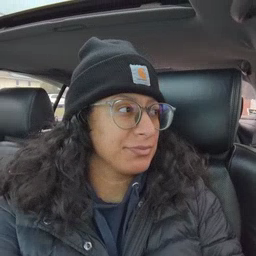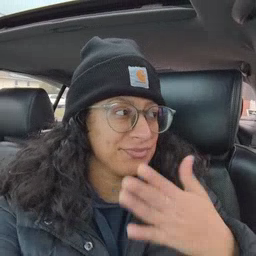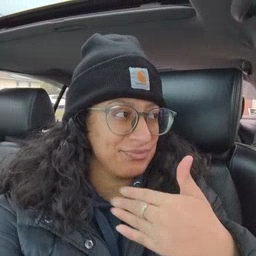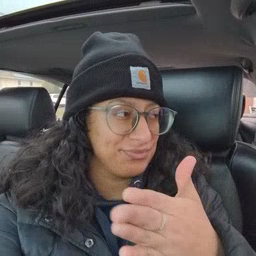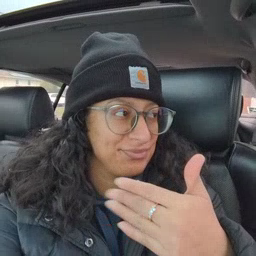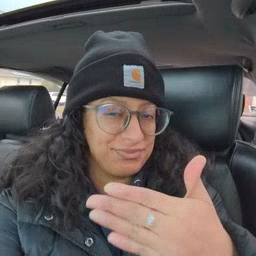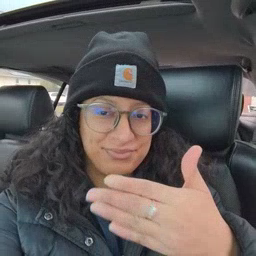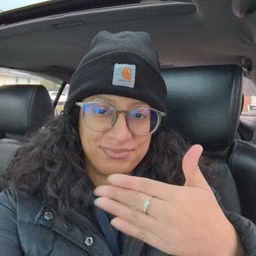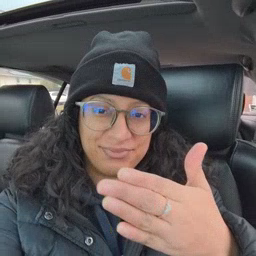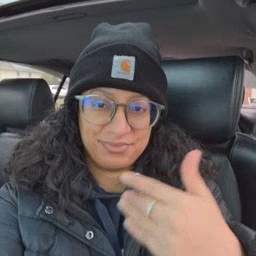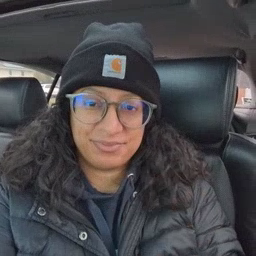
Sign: flag